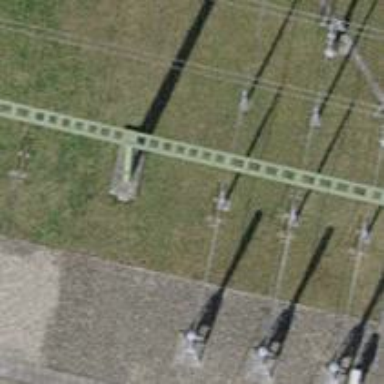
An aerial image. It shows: Insulator used in power systems.